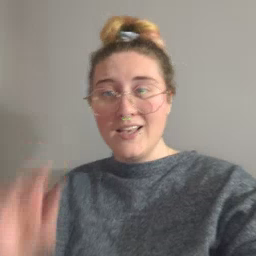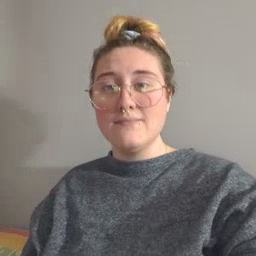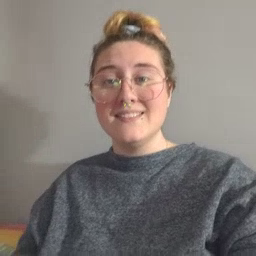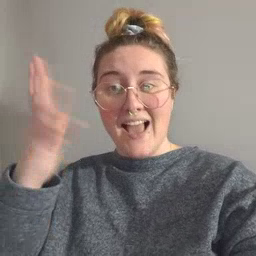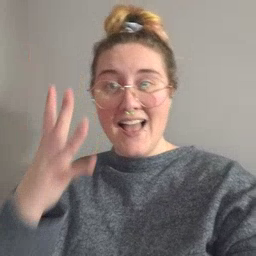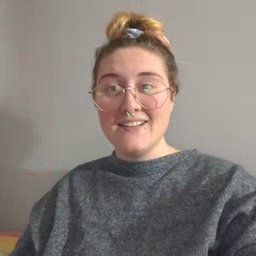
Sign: sun